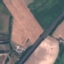
Label: Highway